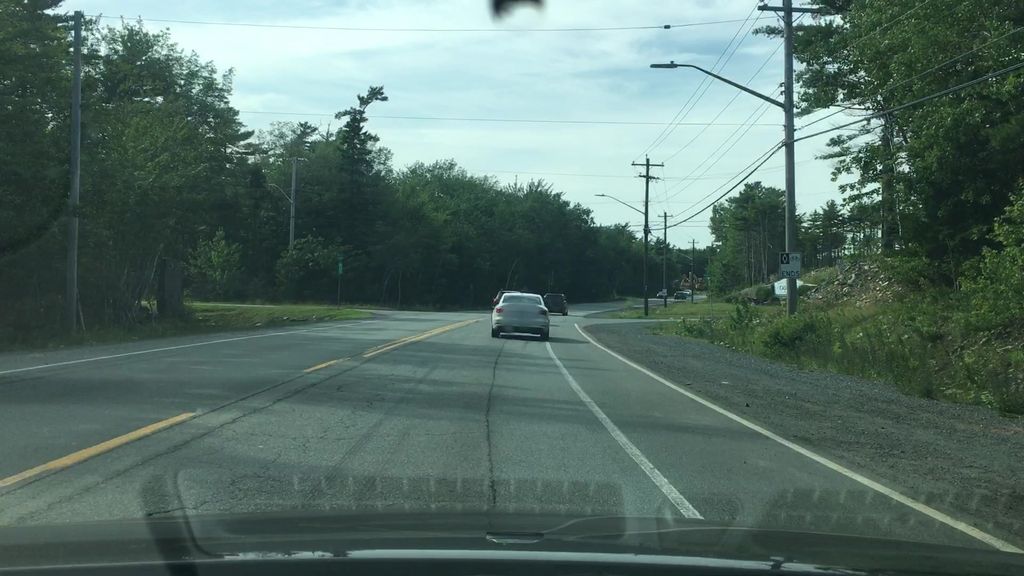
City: halifax